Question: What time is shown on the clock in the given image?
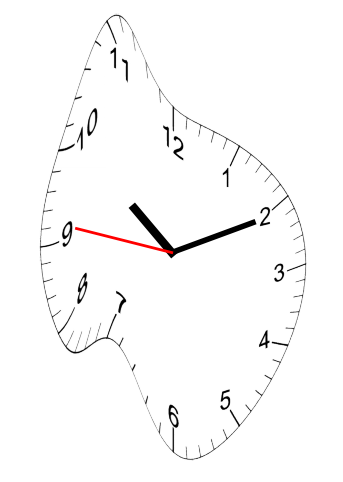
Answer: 10:10:46